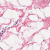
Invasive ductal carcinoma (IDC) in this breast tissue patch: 0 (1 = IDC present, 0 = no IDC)